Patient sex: M
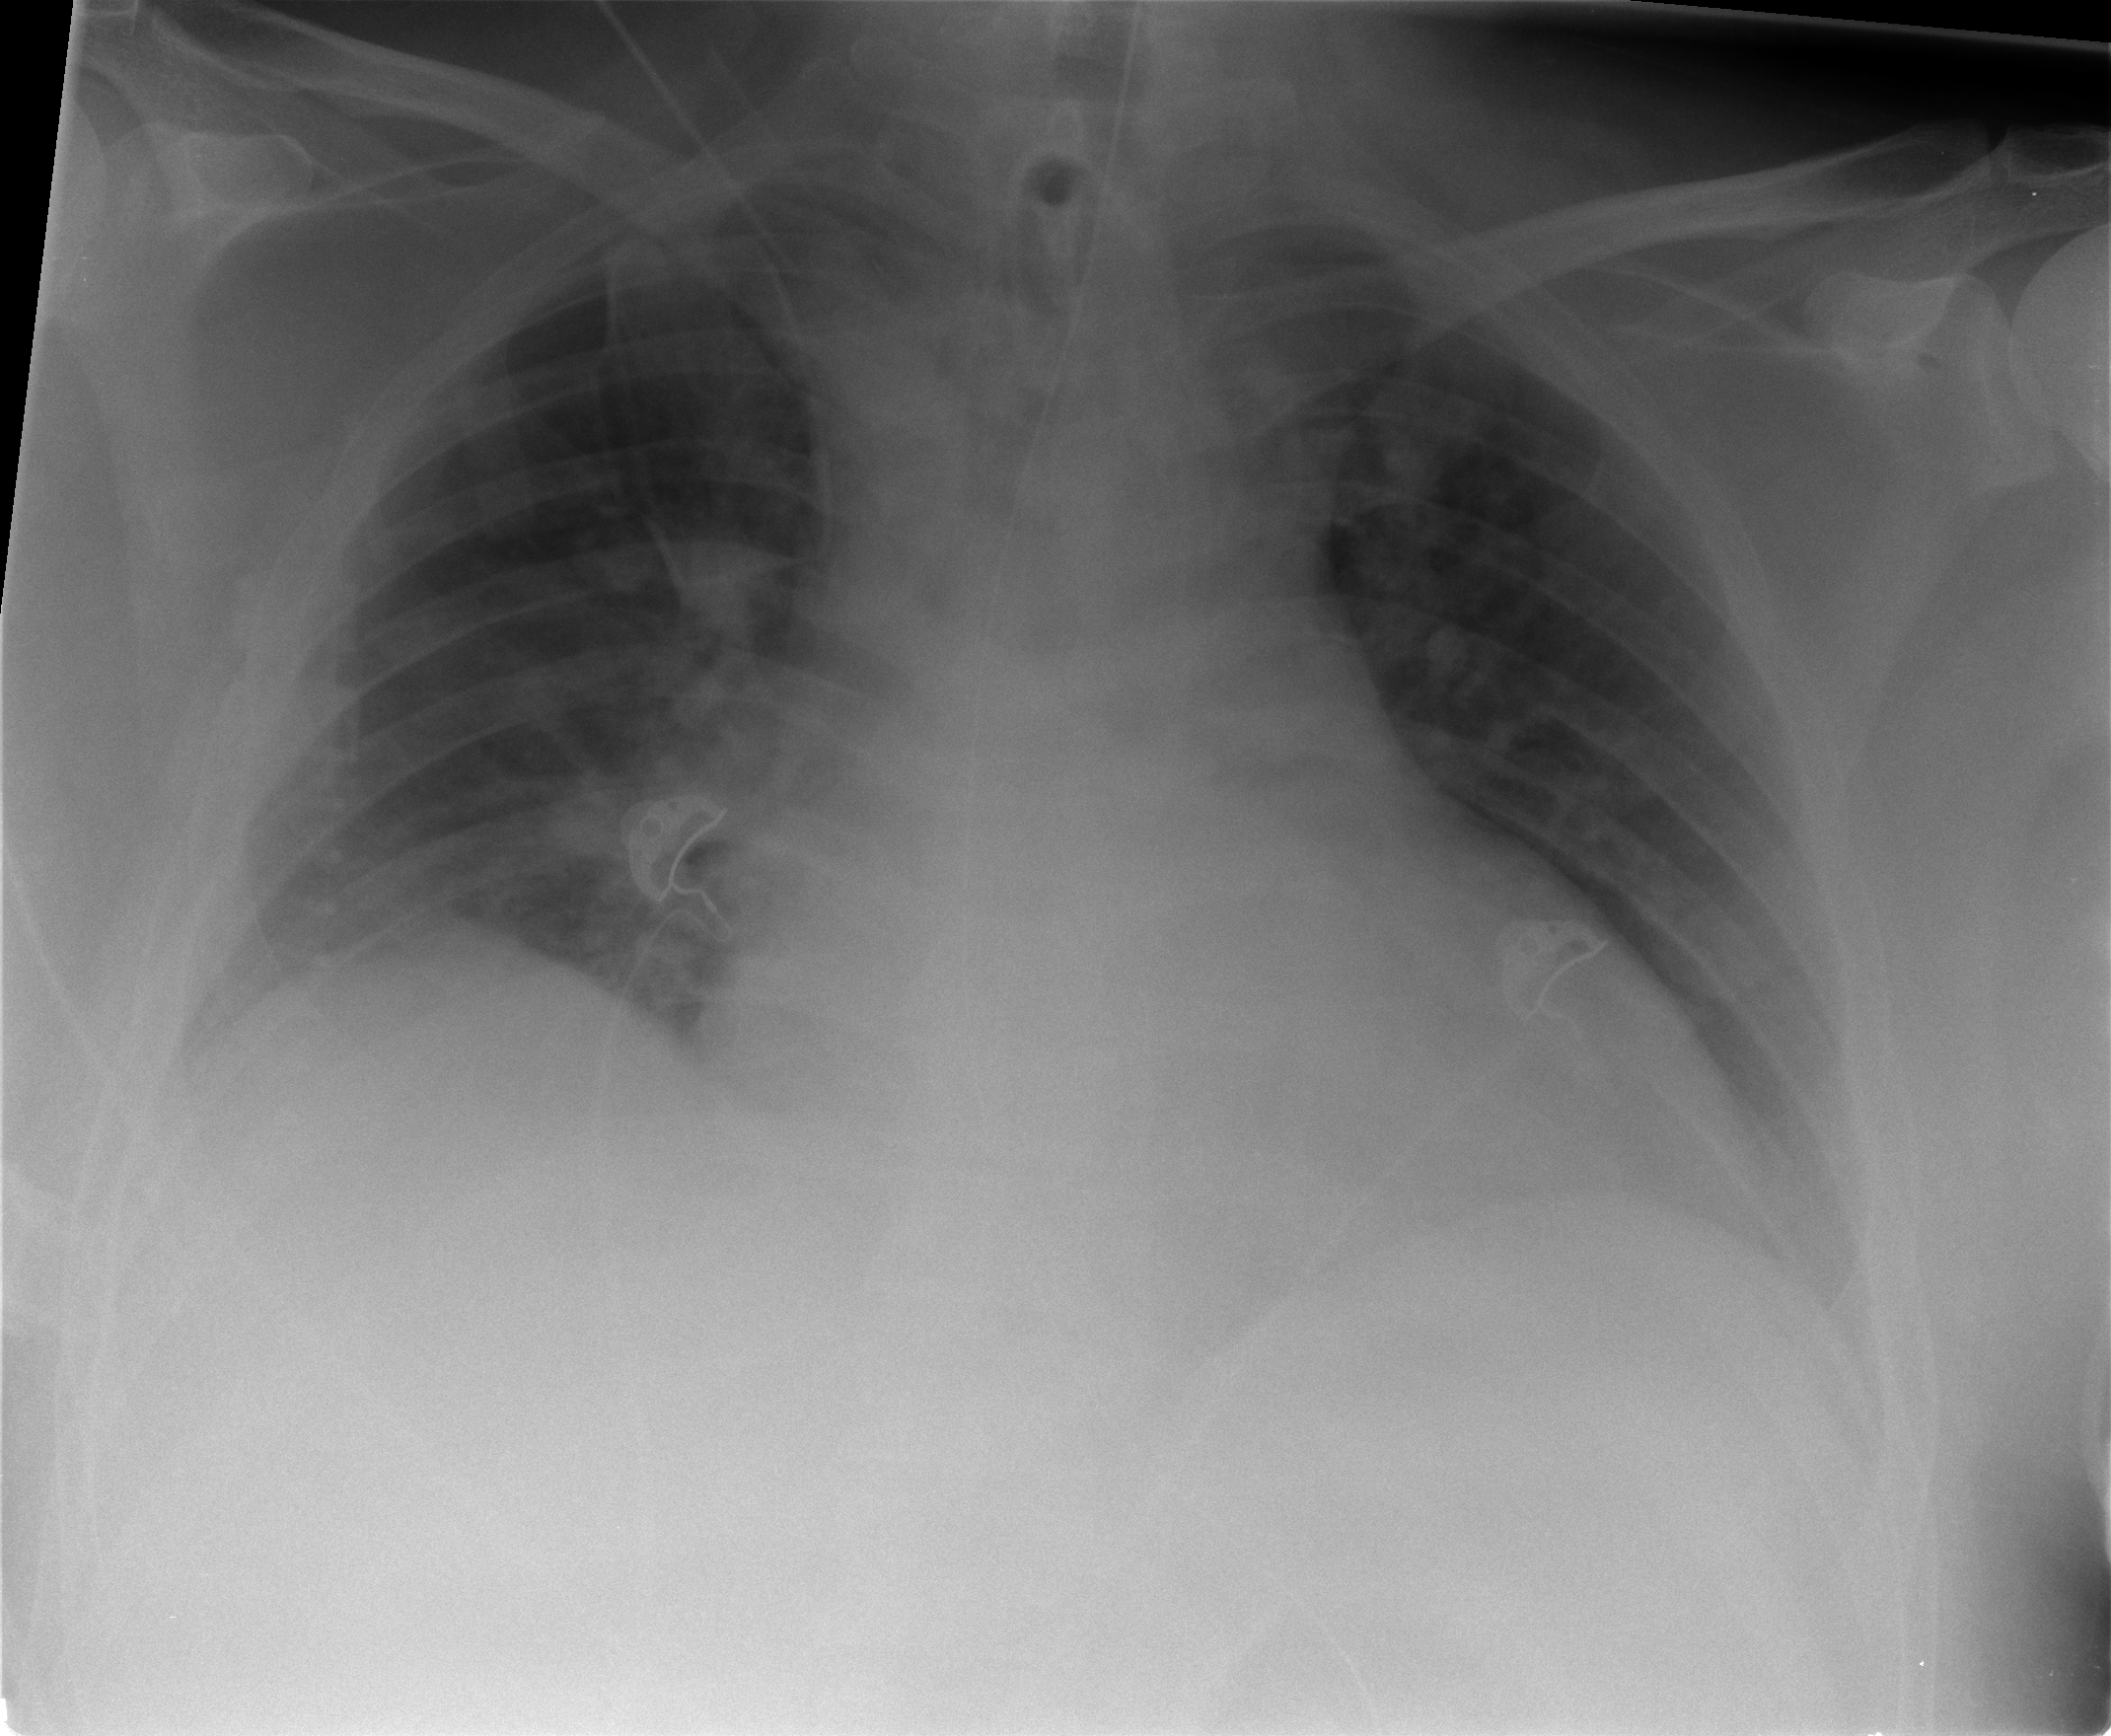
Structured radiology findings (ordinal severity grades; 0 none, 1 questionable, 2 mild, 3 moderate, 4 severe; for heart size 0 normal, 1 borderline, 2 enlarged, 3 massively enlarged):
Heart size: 2
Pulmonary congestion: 1
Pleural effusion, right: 0
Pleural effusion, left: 0
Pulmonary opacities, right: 2
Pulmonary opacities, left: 0
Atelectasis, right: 1
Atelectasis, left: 0